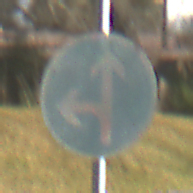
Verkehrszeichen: VorgeschriebeneFahrtrichtungGeradeausOderLinks
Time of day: MorningAfternoon
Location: Outdoor (Nature)
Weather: PartlyCloudy
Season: NotSpecified
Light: Natural